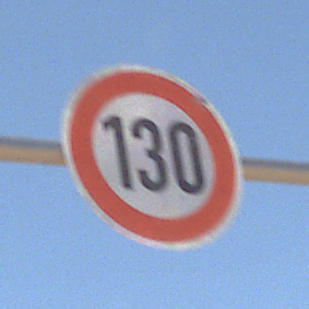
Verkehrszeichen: Geschwindigkeit130
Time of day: Midday
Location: Outdoor (Nature)
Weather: Clear
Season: NotSpecified
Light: Natural